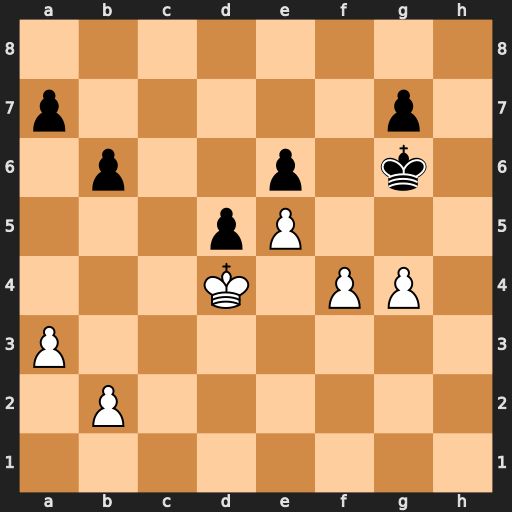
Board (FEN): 8/p5p1/1p2p1k1/3pP3/3K1PP1/P7/1P6/8
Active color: w
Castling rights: -
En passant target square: -
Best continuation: f5+ Kf7 fxe6+ Kxe6 g5 b5 g6 a5 b3